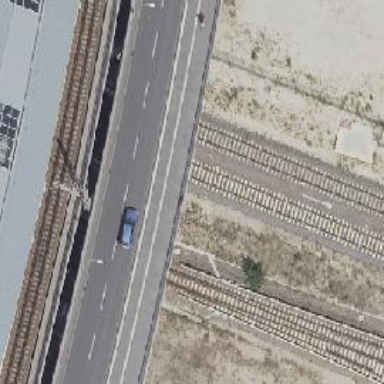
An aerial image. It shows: Railway signal.